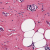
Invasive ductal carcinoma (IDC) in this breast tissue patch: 0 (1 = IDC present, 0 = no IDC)